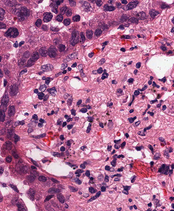
Tumor epithelial tissue: yes
Tumor-associated stroma tissue: yes
Normal tissue: no